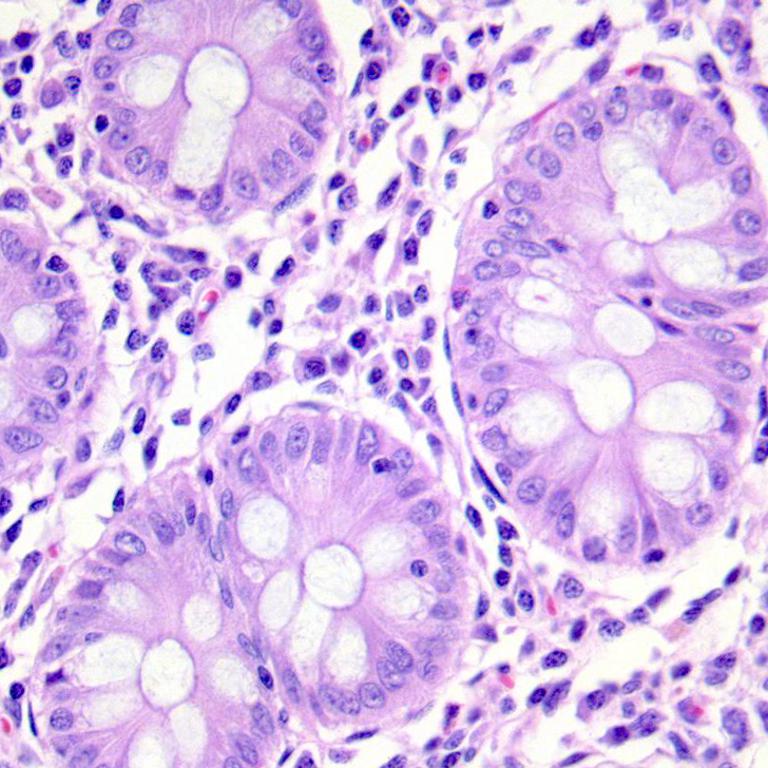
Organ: colon
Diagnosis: benign